Aerial crown-view tile of a tropical tree (Barro Colorado Island, Panama), acquired 20240918:
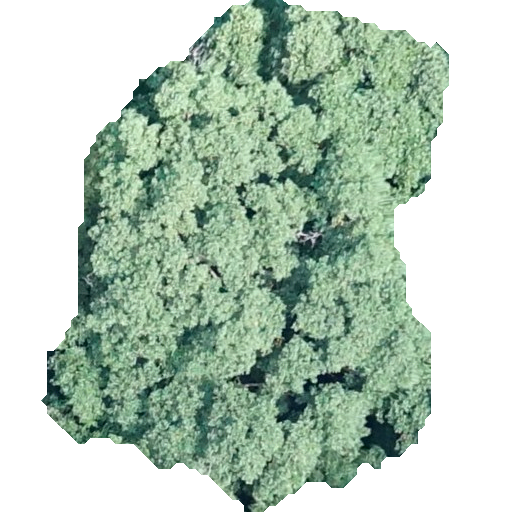
Species: Hieronyma alchorneoides
GBIF accepted scientific name: Hieronyma alchorneoides
Crown area: 232.32 m²